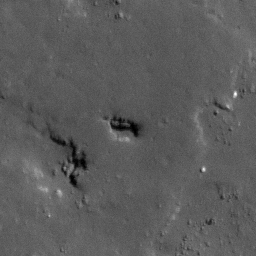
Pit: Fraunhofer G 1
Host crater: Fraunhofer G
Host type: impact_melt
Lunar coordinates: latitude -38.5, longitude 58.364